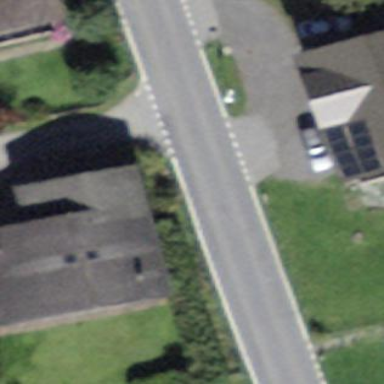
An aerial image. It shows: Residential building.